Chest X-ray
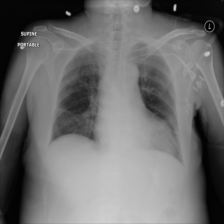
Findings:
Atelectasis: negative
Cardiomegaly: negative
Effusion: negative
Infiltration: negative
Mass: negative
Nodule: negative
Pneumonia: negative
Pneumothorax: negative
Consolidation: negative
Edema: negative
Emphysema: negative
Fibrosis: negative
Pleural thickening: negative
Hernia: negative